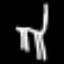
Label: chair